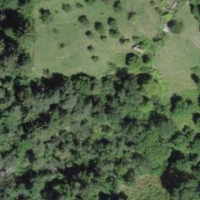
EUNIS habitat code: 43
Species observed at this site:
Primula veris